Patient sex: M
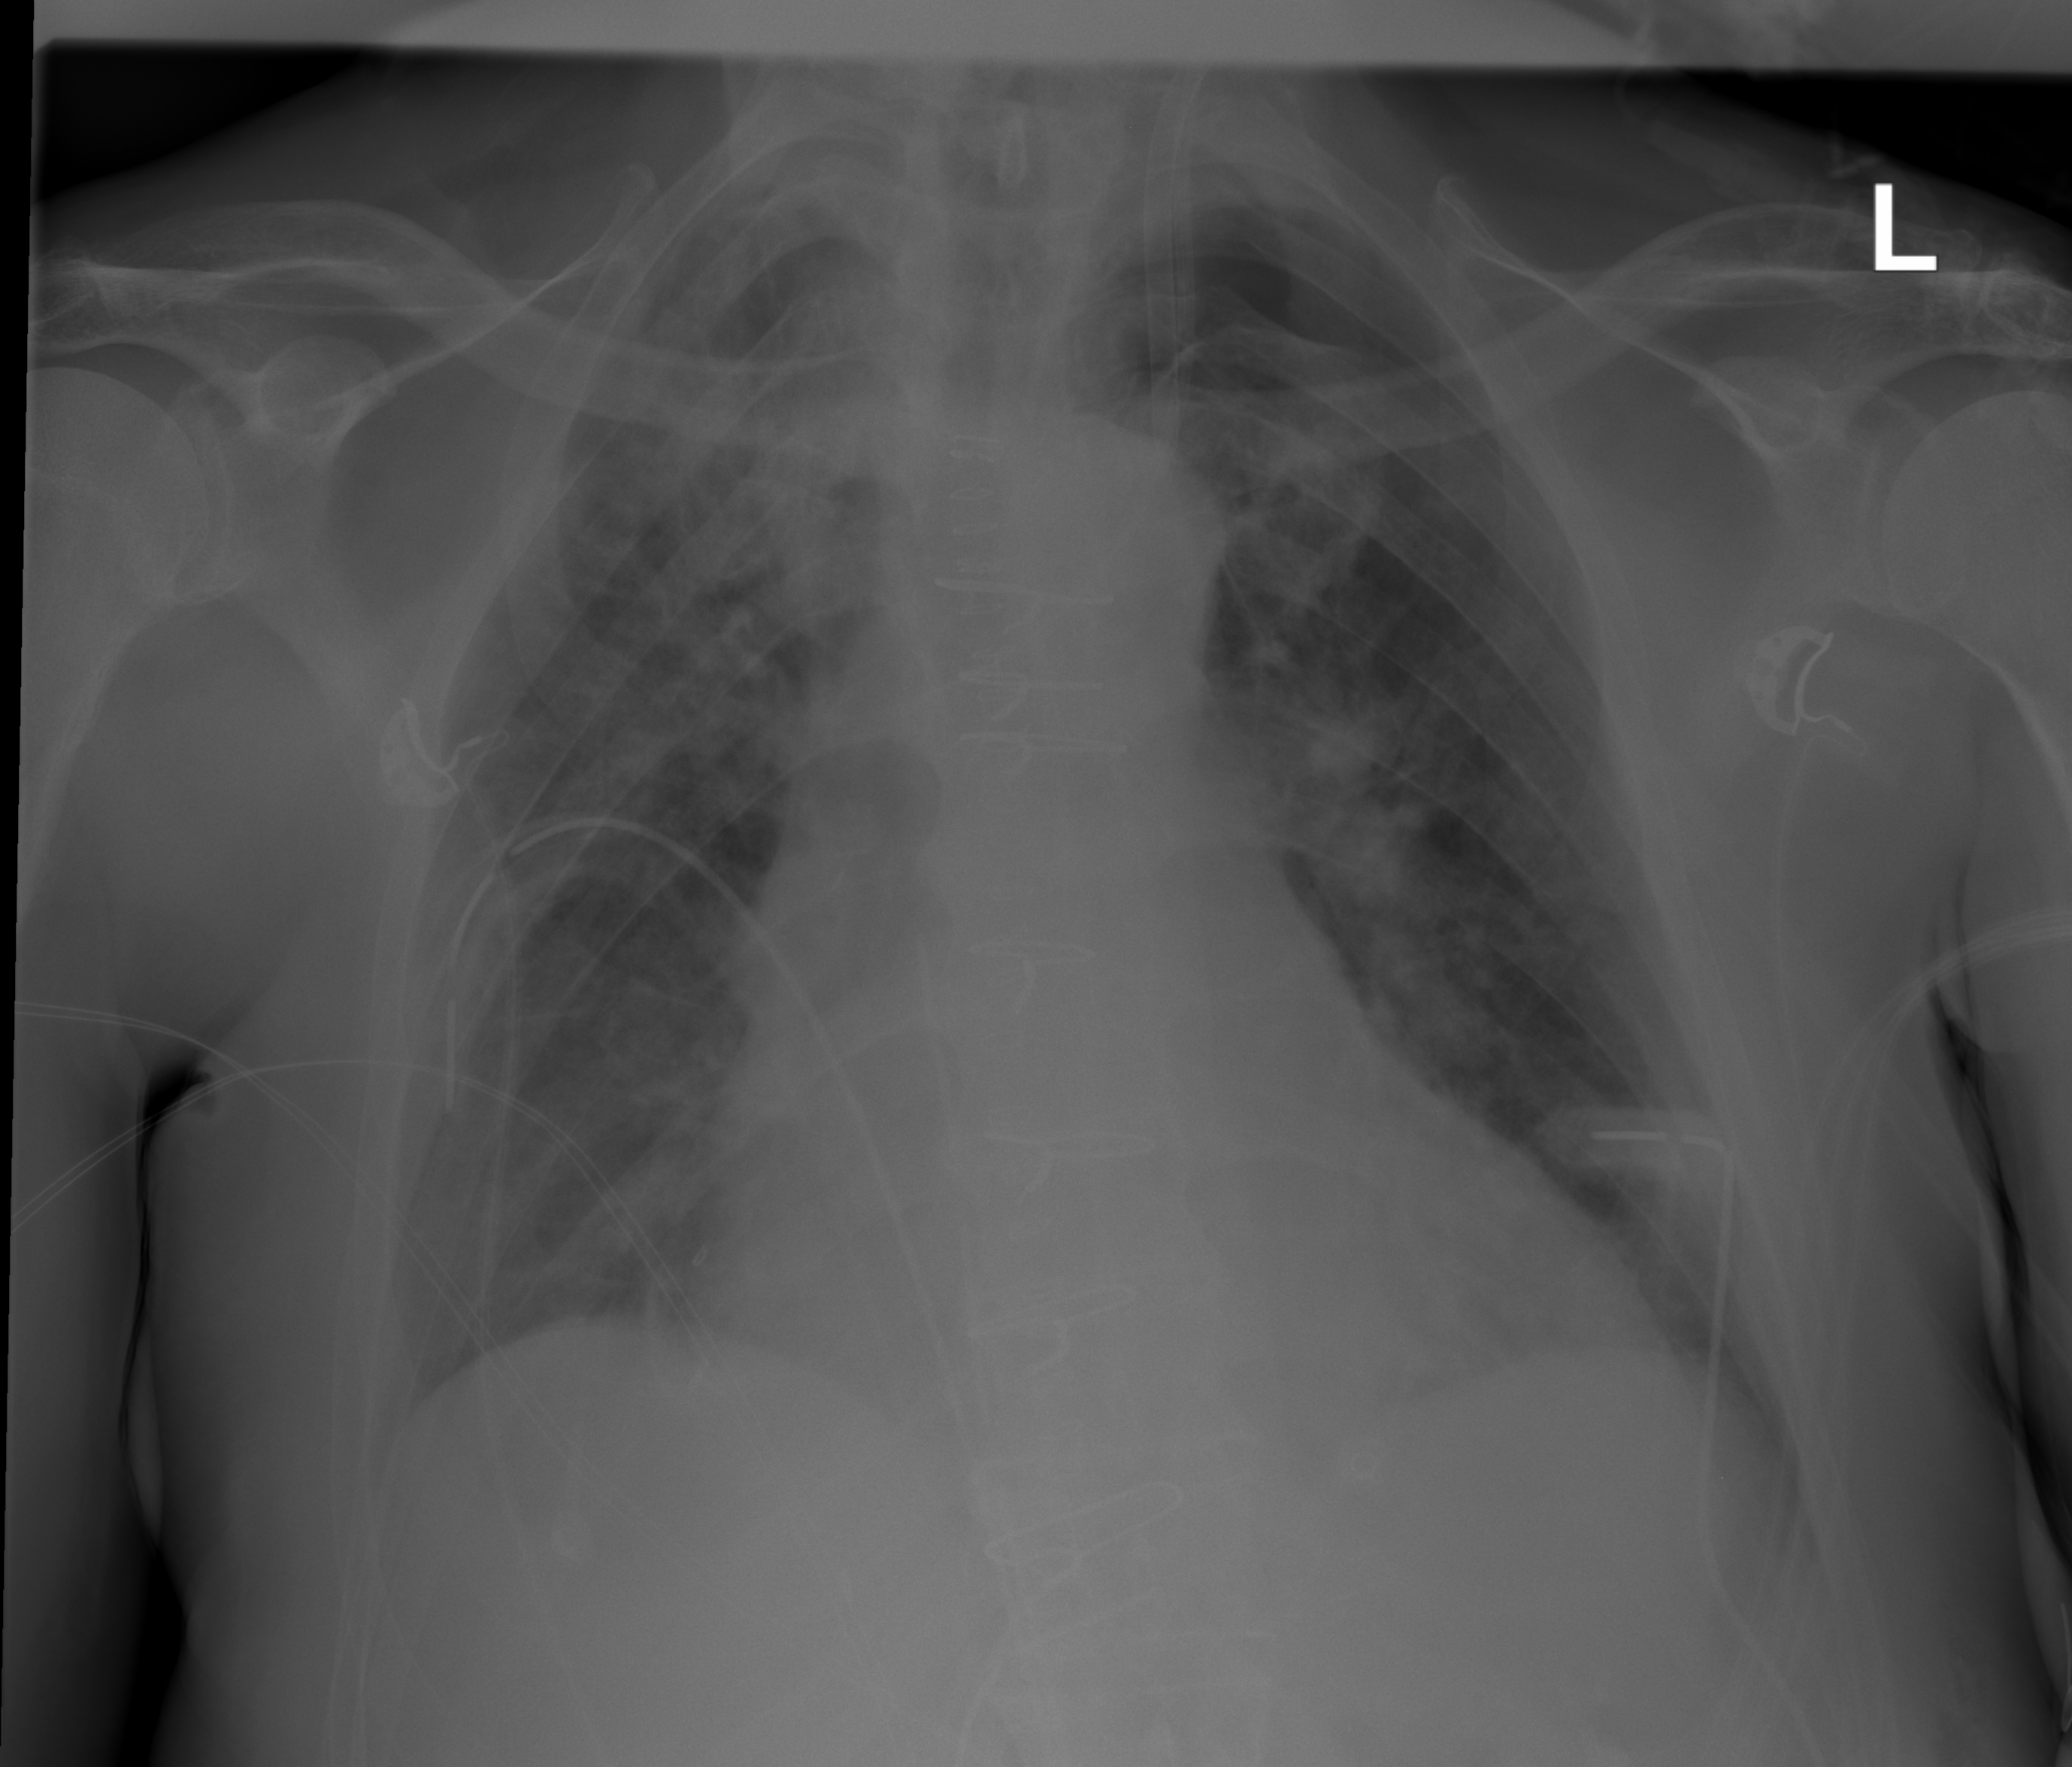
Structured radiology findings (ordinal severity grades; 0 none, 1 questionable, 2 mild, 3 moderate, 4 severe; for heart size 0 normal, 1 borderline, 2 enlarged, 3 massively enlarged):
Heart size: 2
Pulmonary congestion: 2
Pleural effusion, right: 0
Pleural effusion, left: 0
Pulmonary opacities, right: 2
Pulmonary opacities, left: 0
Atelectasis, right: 0
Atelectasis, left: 0